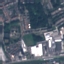
Land use / land cover: Industrial